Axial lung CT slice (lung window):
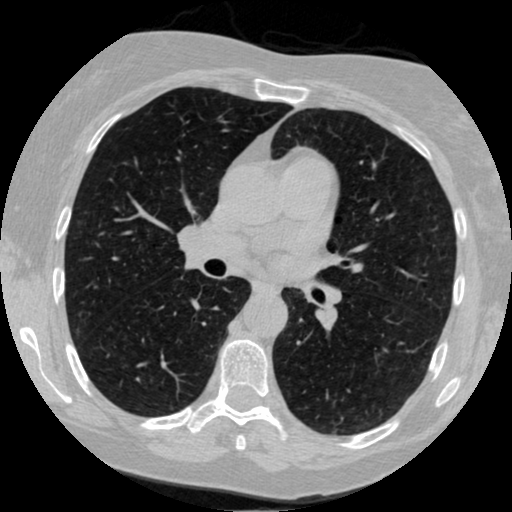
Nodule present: no